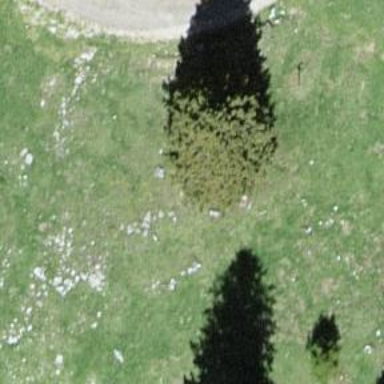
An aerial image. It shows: Needle-leaved tree in nature.